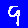
Digit: 9